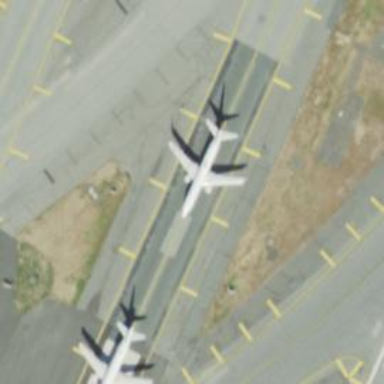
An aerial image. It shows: Image of taxiway at airport.